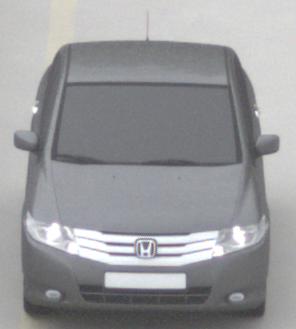
Make: Honda
Model: City
Detailed model: Gen. 6
Model produced from: 2008
Model produced until: 2013
Doors: 4
Color: gray
Road condition: dry road
Daytime: midday
Contrast: low contrast